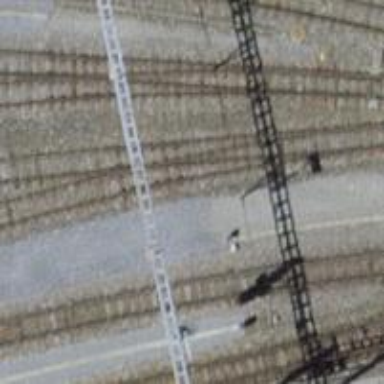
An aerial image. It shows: Narrow-gauge railway in service yard. The railway is electrified with contact line.